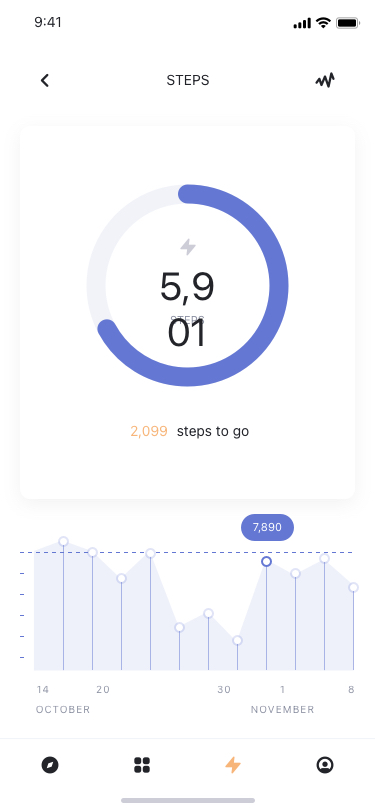
Text in this UI design:
October
November
14
20
30
1
8
2,099
steps to go
STEPS
5,901